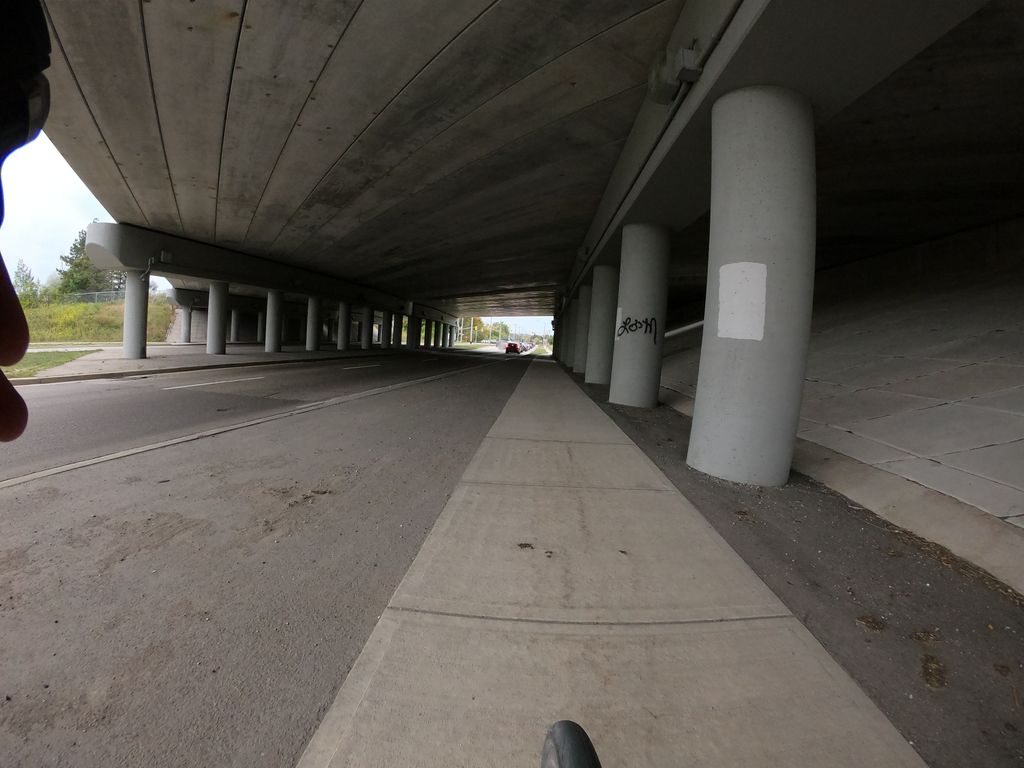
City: kitchener-waterloo